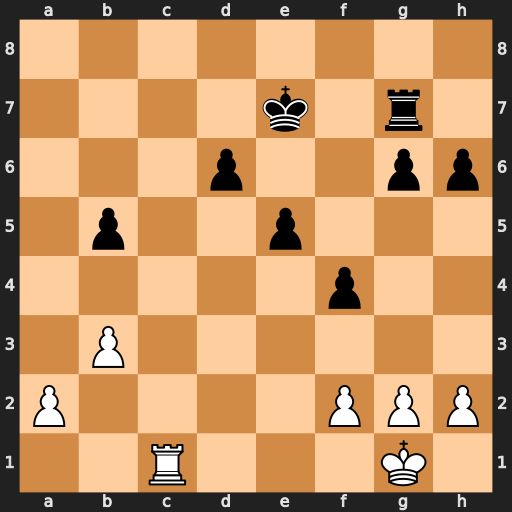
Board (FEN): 8/4k1r1/3p2pp/1p2p3/5p2/1P6/P4PPP/2R3K1
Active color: w
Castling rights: -
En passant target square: -
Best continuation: Rc7+ Kf6 Rxg7 Kxg7 a4 Kf6 a5